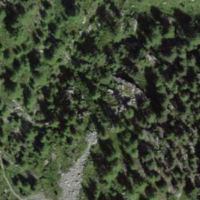
EUNIS habitat code: 44
Species observed at this site:
Aquila chrysaetos